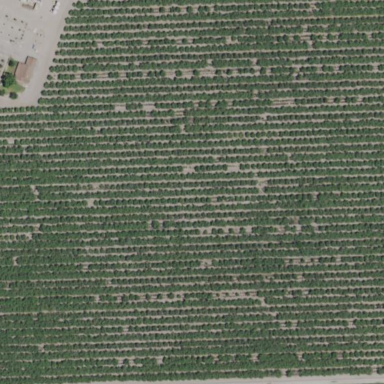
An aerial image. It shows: Almond orchard with rows of almond trees.